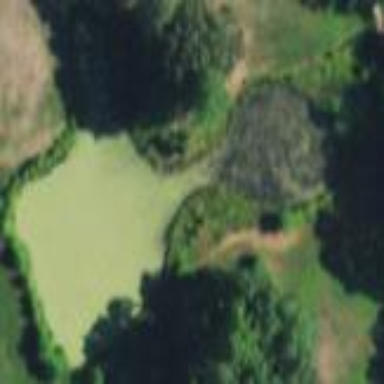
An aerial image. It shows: Scenic view of water hazard on golf course. The natural water feature adds beauty to the landscape.